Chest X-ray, PA view. Patient: 65 years old, sex F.
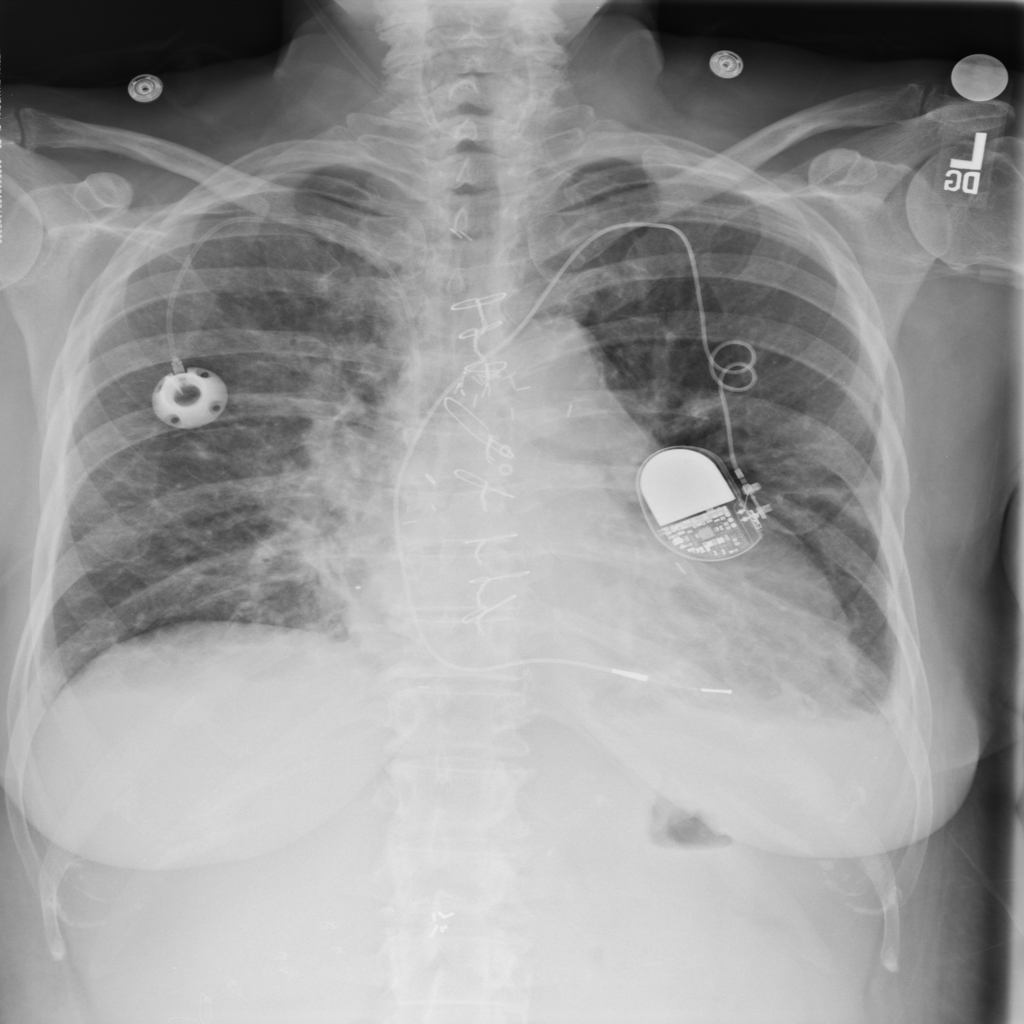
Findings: Effusion